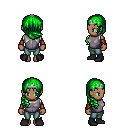
a pixel art fantasy rpg character, female body template, human, dark skin, steel chest armor, teal pants, green right-swept hairstyle, silver tiara, leather bracers, black shoes, four views (front, back, left, right), 2x2 character sprite sheet, small pixel art, hard edges, no anti-aliasing